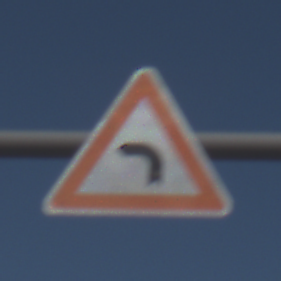
Verkehrszeichen: KurveLinks
Umgebung: Outdoor, Nature
Tageszeit: MorningAfternoon
Wetter: Clear
Licht: Natural
Jahreszeit: NotSpecified
Kontrast: HighContrast